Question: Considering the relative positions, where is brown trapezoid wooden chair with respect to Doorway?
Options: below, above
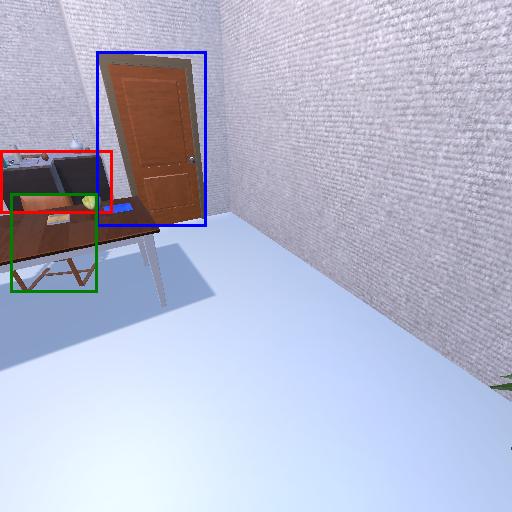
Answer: below